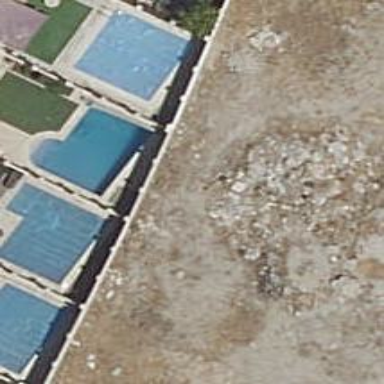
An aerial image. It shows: Wall barrier.